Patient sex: M
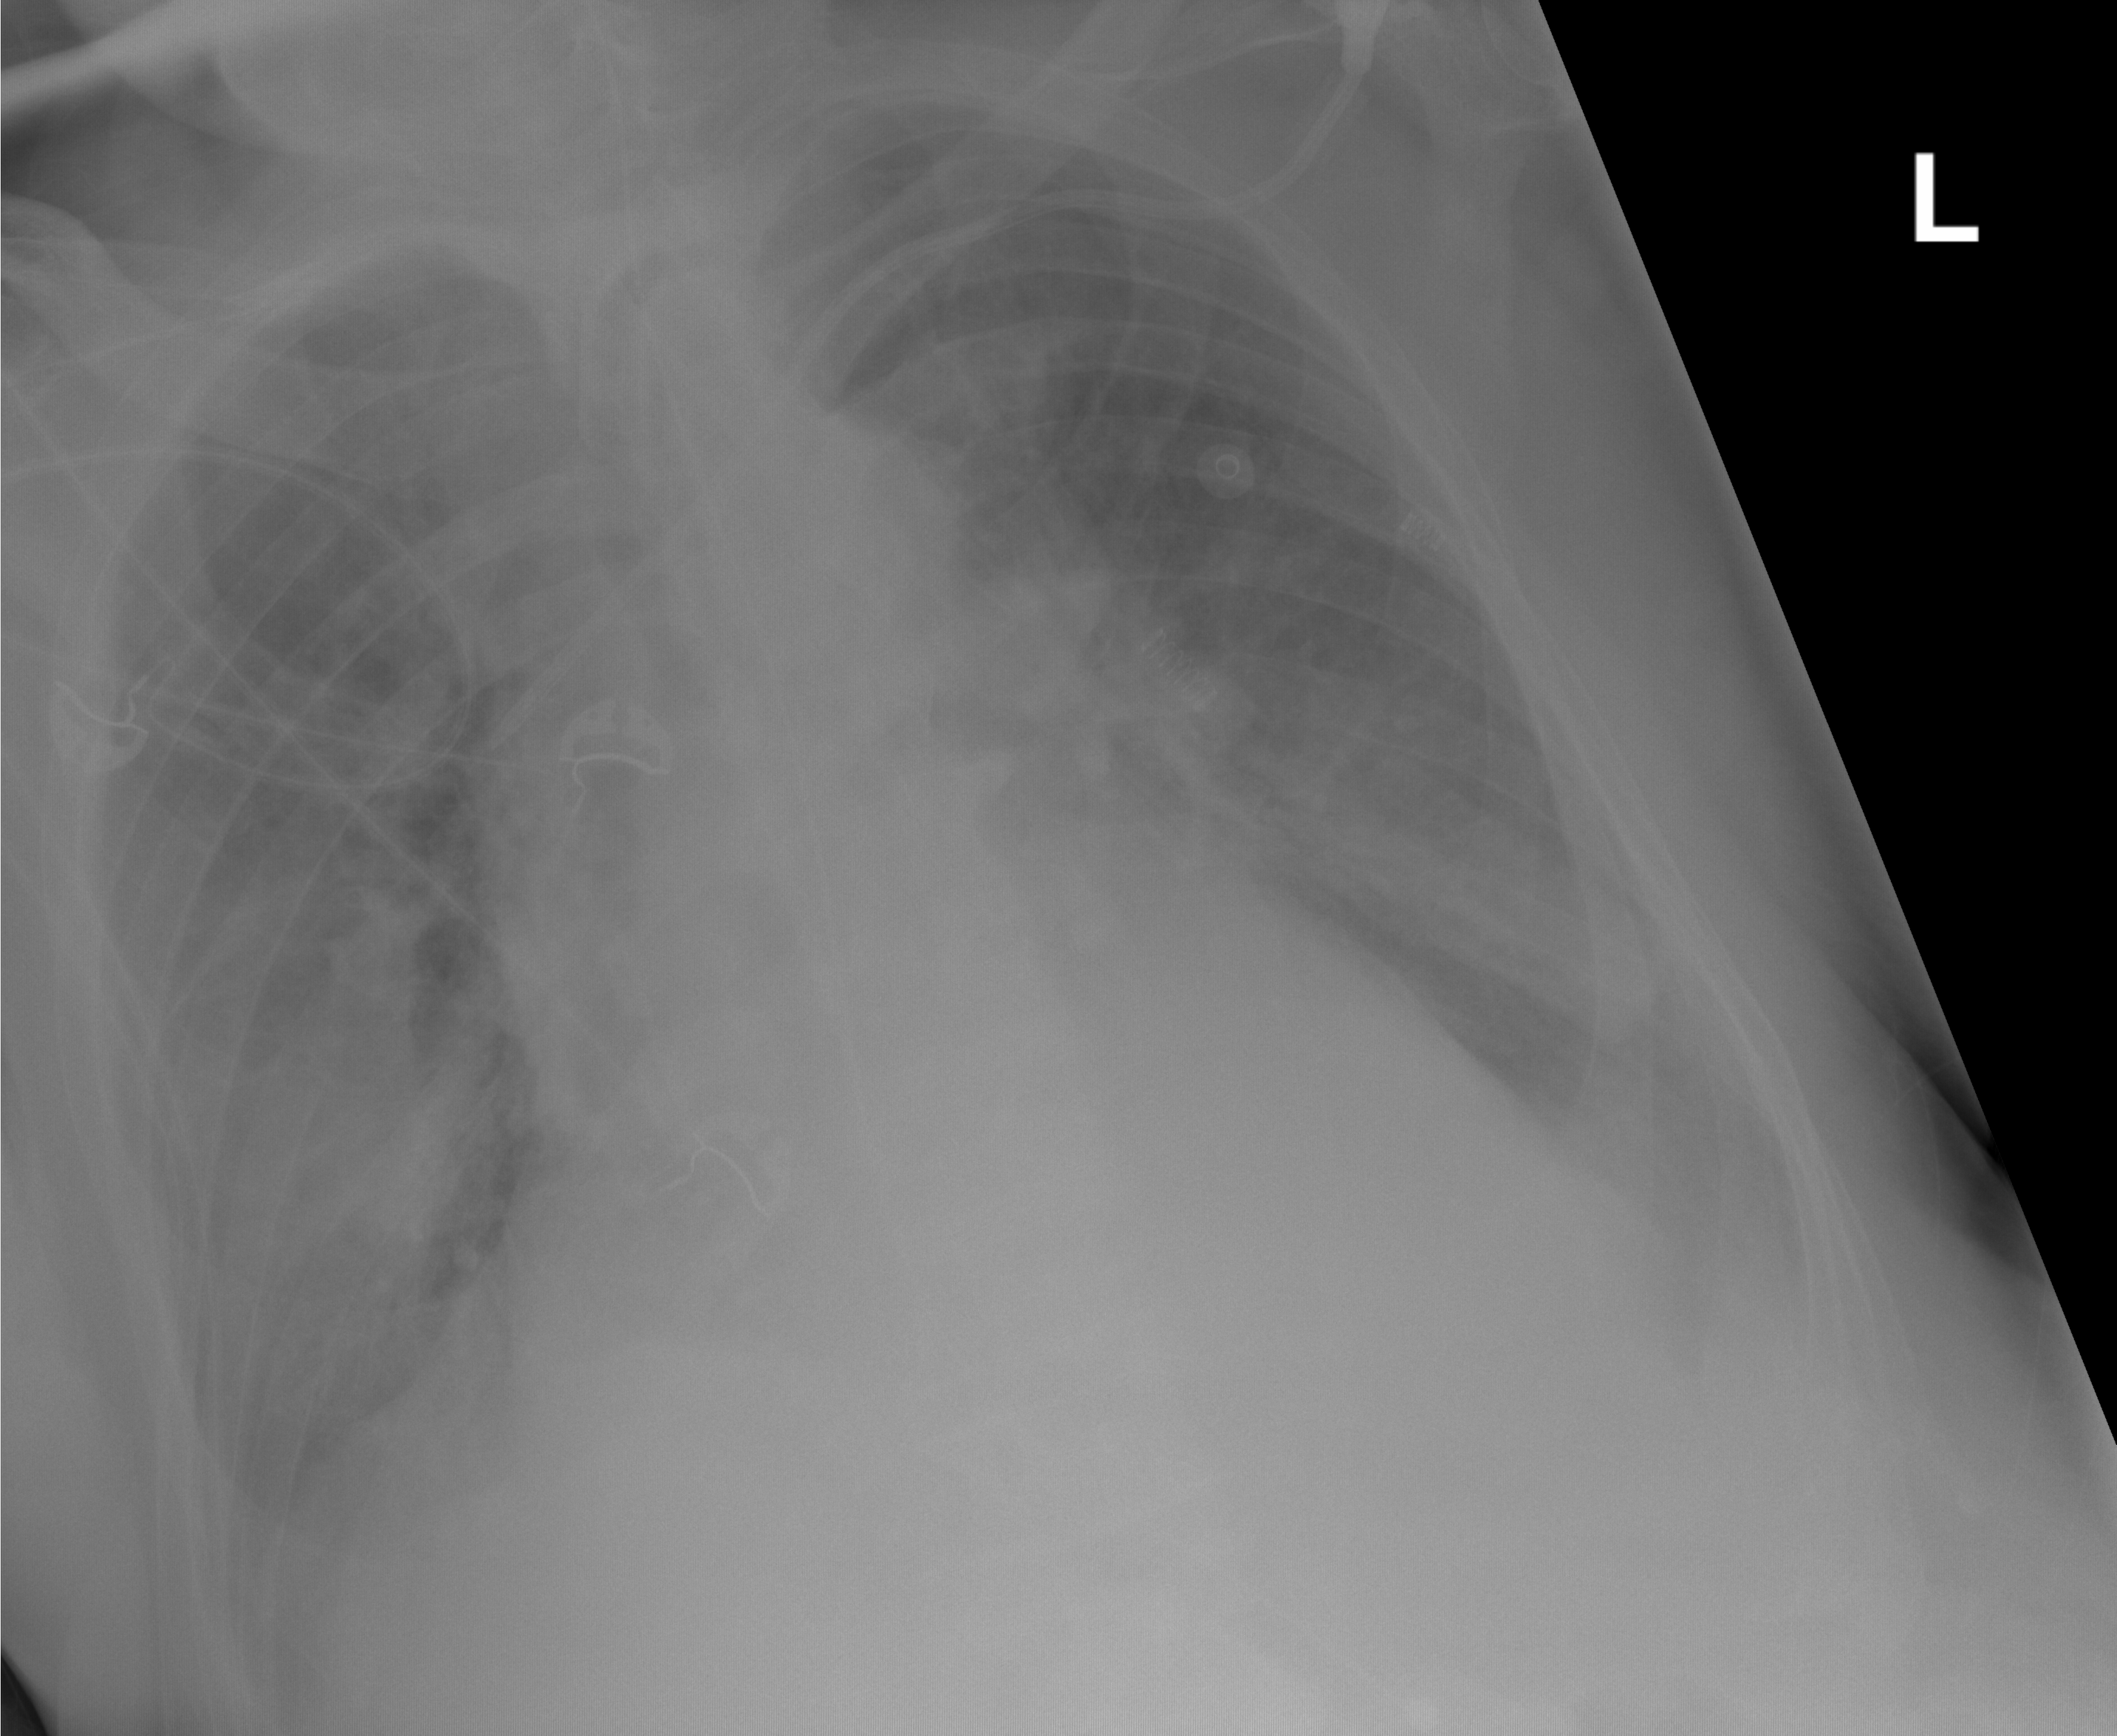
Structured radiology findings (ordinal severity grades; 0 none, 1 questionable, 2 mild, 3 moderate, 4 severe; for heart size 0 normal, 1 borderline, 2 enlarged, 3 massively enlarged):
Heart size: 3
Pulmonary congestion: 2
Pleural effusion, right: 2
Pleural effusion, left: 2
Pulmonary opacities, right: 2
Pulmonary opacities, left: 2
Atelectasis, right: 2
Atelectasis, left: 2